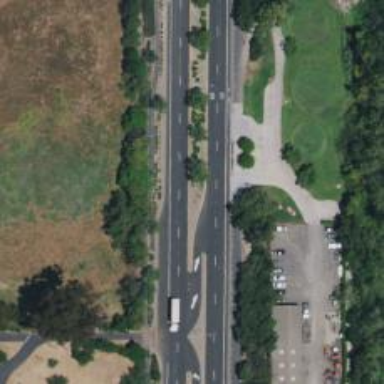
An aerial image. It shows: Cycleway.